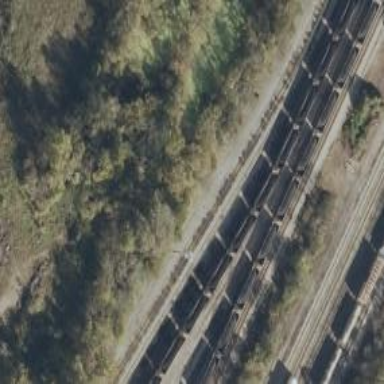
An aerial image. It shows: Manifest railway yard.